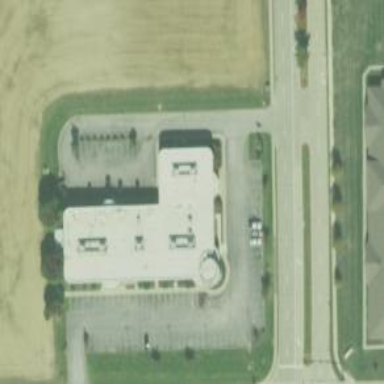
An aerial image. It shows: Government office.